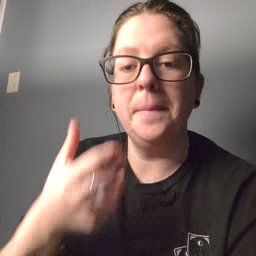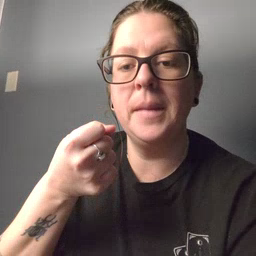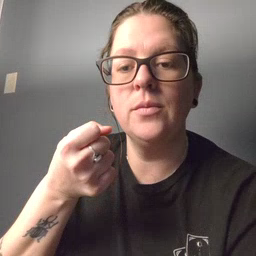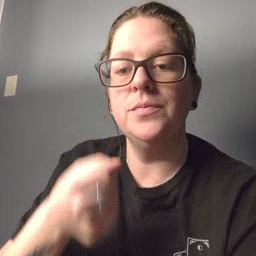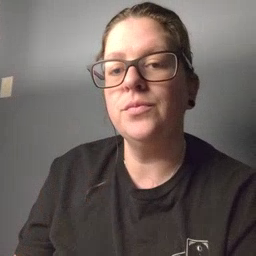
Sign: milk